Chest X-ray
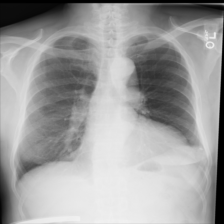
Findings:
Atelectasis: negative
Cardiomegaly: positive
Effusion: negative
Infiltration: negative
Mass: negative
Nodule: negative
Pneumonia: negative
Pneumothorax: negative
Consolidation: negative
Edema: negative
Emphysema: negative
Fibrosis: negative
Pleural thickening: negative
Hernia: negative